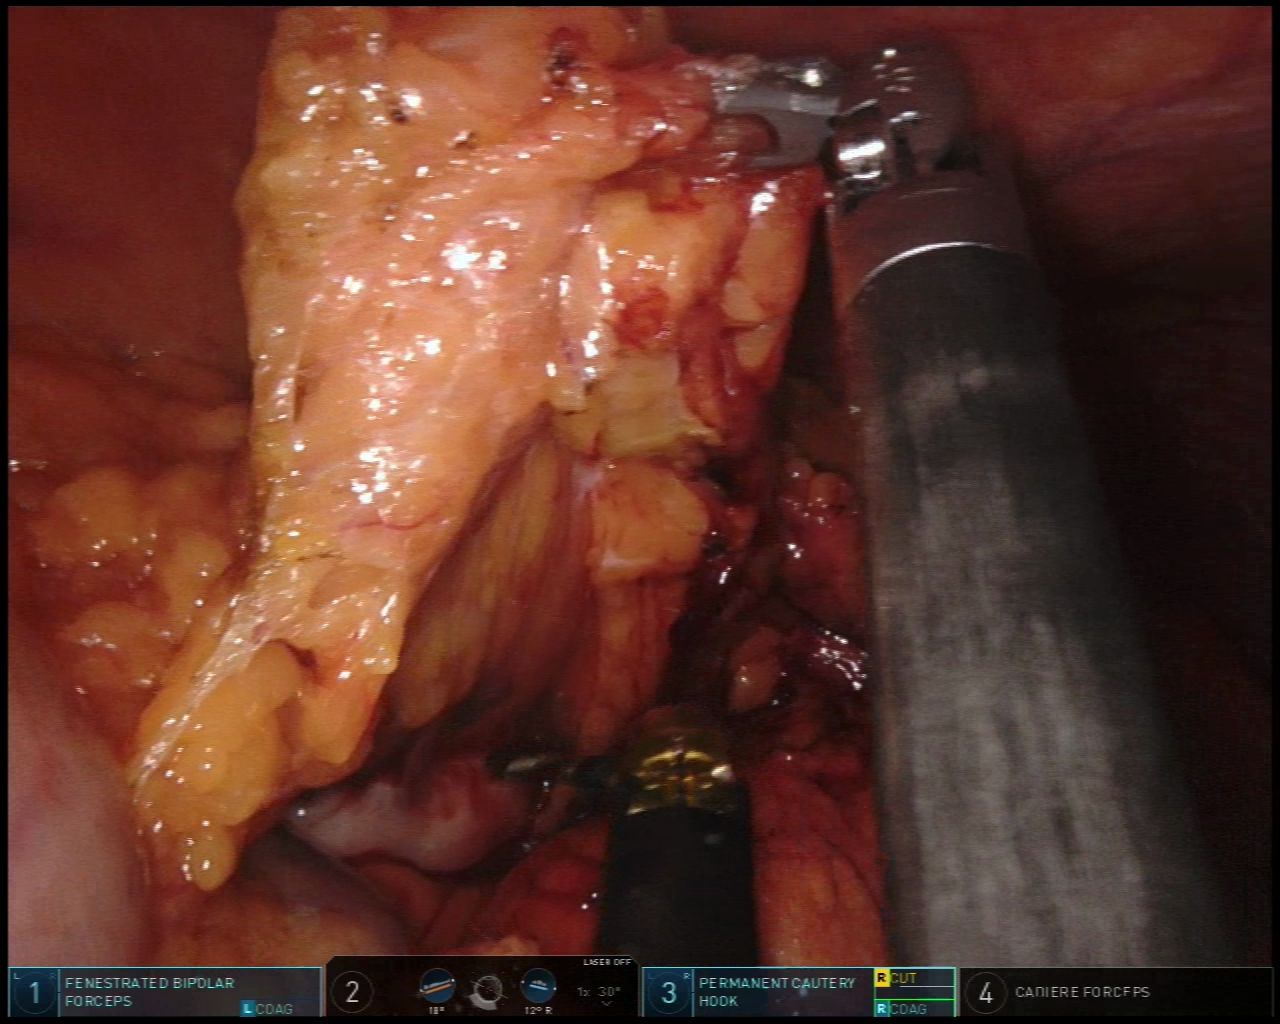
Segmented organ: stomach
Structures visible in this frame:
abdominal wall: yes
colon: yes
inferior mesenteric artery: no
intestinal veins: no
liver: no
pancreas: no
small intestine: no
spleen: no
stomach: yes
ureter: no
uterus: no
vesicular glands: no